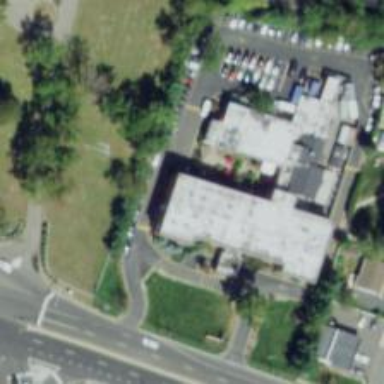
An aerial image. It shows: Nursing home.